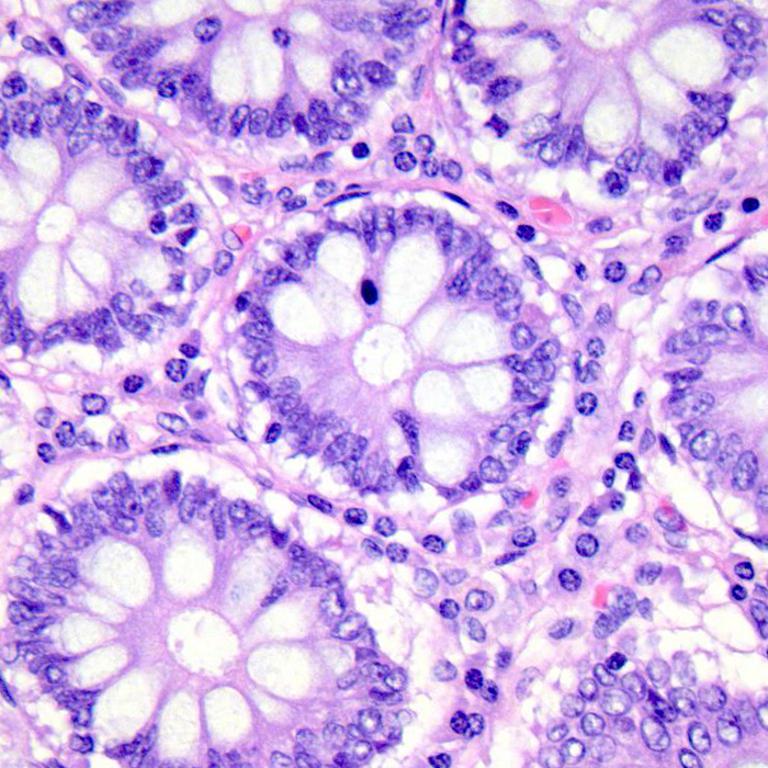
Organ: colon
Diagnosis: benign